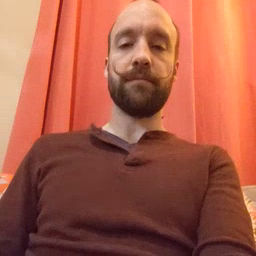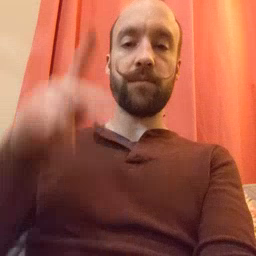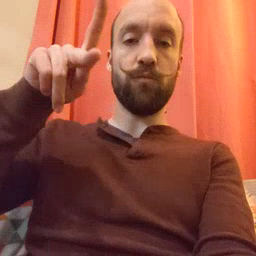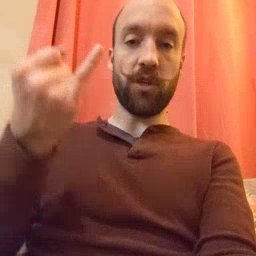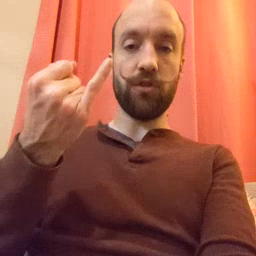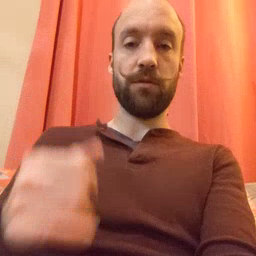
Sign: pajamas